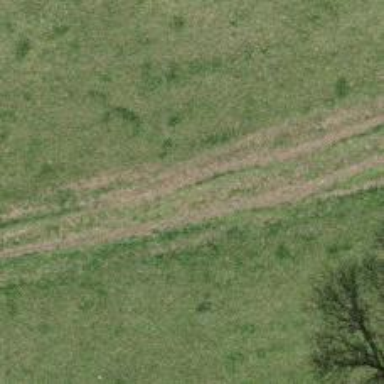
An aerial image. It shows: Track with grade 5 tracktype.